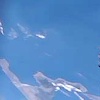
Label: water